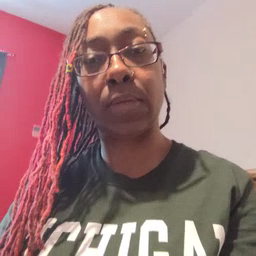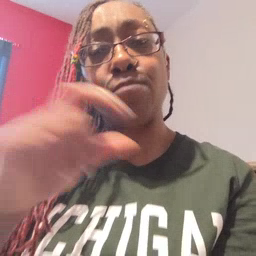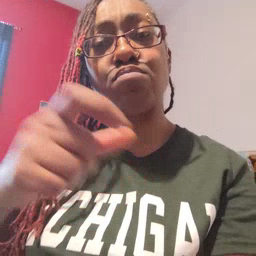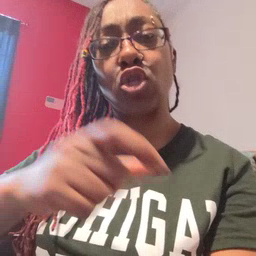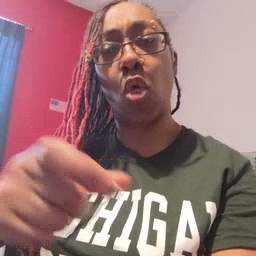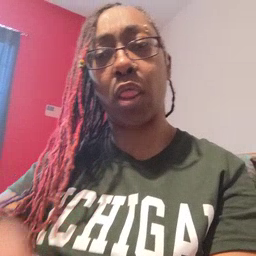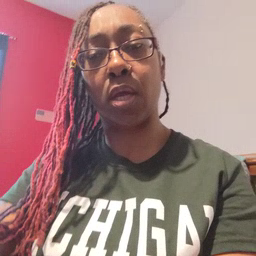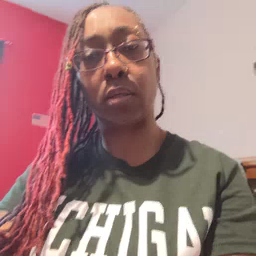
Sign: puzzle